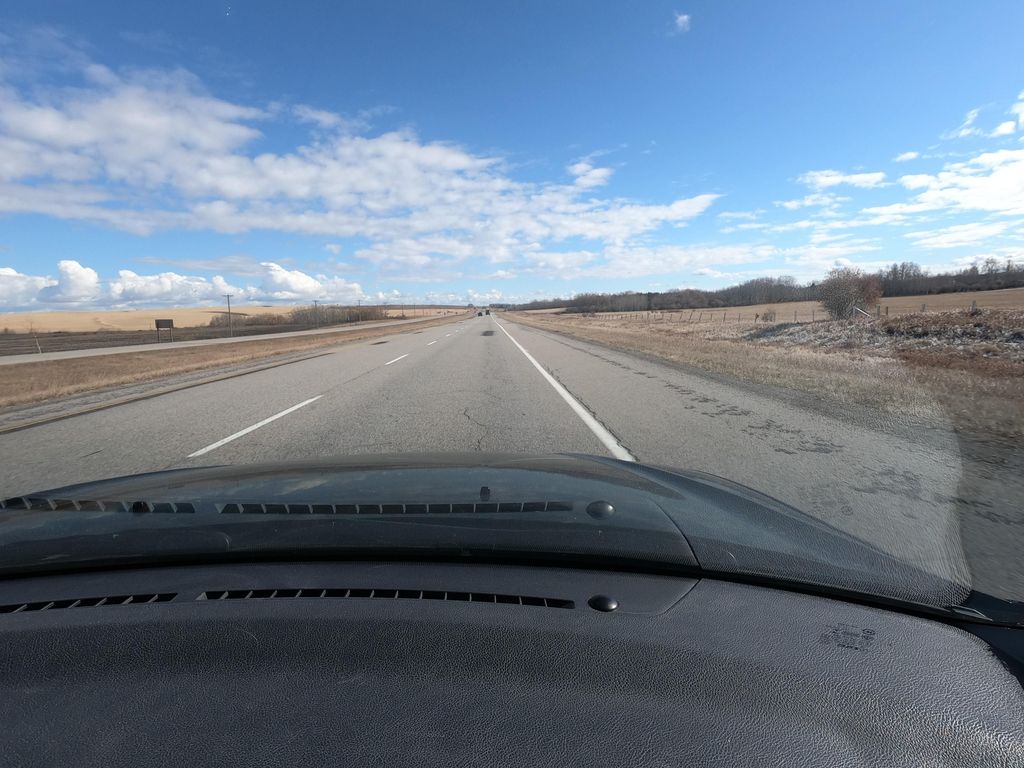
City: calgary